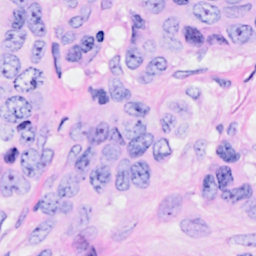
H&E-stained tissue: Breast